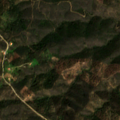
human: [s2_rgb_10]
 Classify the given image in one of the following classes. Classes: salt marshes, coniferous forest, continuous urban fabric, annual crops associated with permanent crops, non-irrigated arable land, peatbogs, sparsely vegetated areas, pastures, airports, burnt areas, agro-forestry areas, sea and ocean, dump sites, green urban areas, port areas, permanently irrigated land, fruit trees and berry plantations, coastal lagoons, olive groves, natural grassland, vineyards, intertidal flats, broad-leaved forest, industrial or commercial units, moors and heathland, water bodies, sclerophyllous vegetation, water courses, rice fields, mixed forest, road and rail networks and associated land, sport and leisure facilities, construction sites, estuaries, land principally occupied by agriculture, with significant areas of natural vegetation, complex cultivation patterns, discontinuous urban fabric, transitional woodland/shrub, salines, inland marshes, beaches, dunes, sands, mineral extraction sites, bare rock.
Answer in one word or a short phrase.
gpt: land principally occupied by agriculture, with significant areas of natural vegetation, broad-leaved forest, transitional woodland/shrub